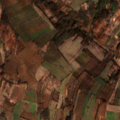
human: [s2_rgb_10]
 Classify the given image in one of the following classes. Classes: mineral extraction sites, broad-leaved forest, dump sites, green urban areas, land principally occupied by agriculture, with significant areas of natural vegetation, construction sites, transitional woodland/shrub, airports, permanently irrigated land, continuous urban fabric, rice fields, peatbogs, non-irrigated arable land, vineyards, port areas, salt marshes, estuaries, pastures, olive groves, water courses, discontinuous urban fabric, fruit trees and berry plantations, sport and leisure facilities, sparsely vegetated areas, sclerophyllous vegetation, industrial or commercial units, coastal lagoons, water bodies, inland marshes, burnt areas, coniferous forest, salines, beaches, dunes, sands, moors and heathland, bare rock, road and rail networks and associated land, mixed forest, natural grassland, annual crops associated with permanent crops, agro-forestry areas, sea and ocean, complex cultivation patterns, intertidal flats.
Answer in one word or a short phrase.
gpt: non-irrigated arable land, complex cultivation patterns, land principally occupied by agriculture, with significant areas of natural vegetation, broad-leaved forest